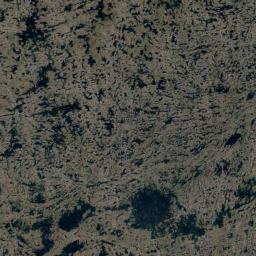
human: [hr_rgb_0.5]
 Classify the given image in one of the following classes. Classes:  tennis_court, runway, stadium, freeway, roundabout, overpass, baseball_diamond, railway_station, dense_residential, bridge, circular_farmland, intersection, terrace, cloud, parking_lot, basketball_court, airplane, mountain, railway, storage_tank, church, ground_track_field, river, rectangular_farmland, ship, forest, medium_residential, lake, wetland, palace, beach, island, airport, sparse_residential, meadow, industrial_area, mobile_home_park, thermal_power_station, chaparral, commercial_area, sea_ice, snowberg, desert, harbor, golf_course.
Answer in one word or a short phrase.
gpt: wetland